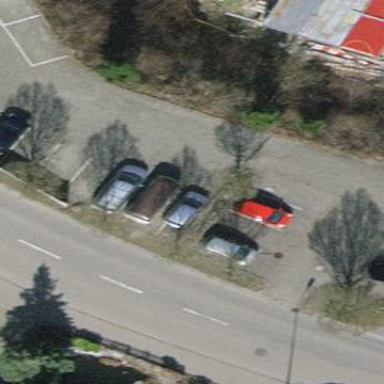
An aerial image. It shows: Parking area with surface.